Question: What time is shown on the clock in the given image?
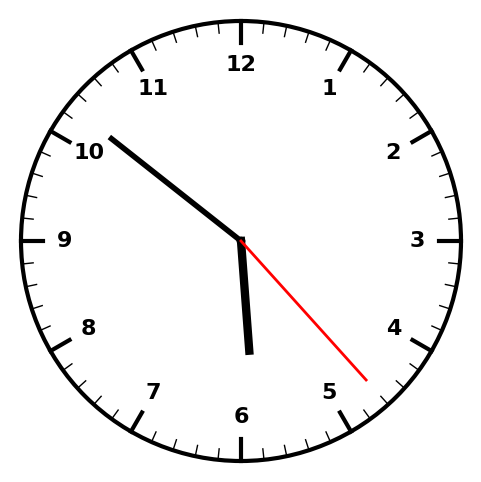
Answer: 05:51:23